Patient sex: F
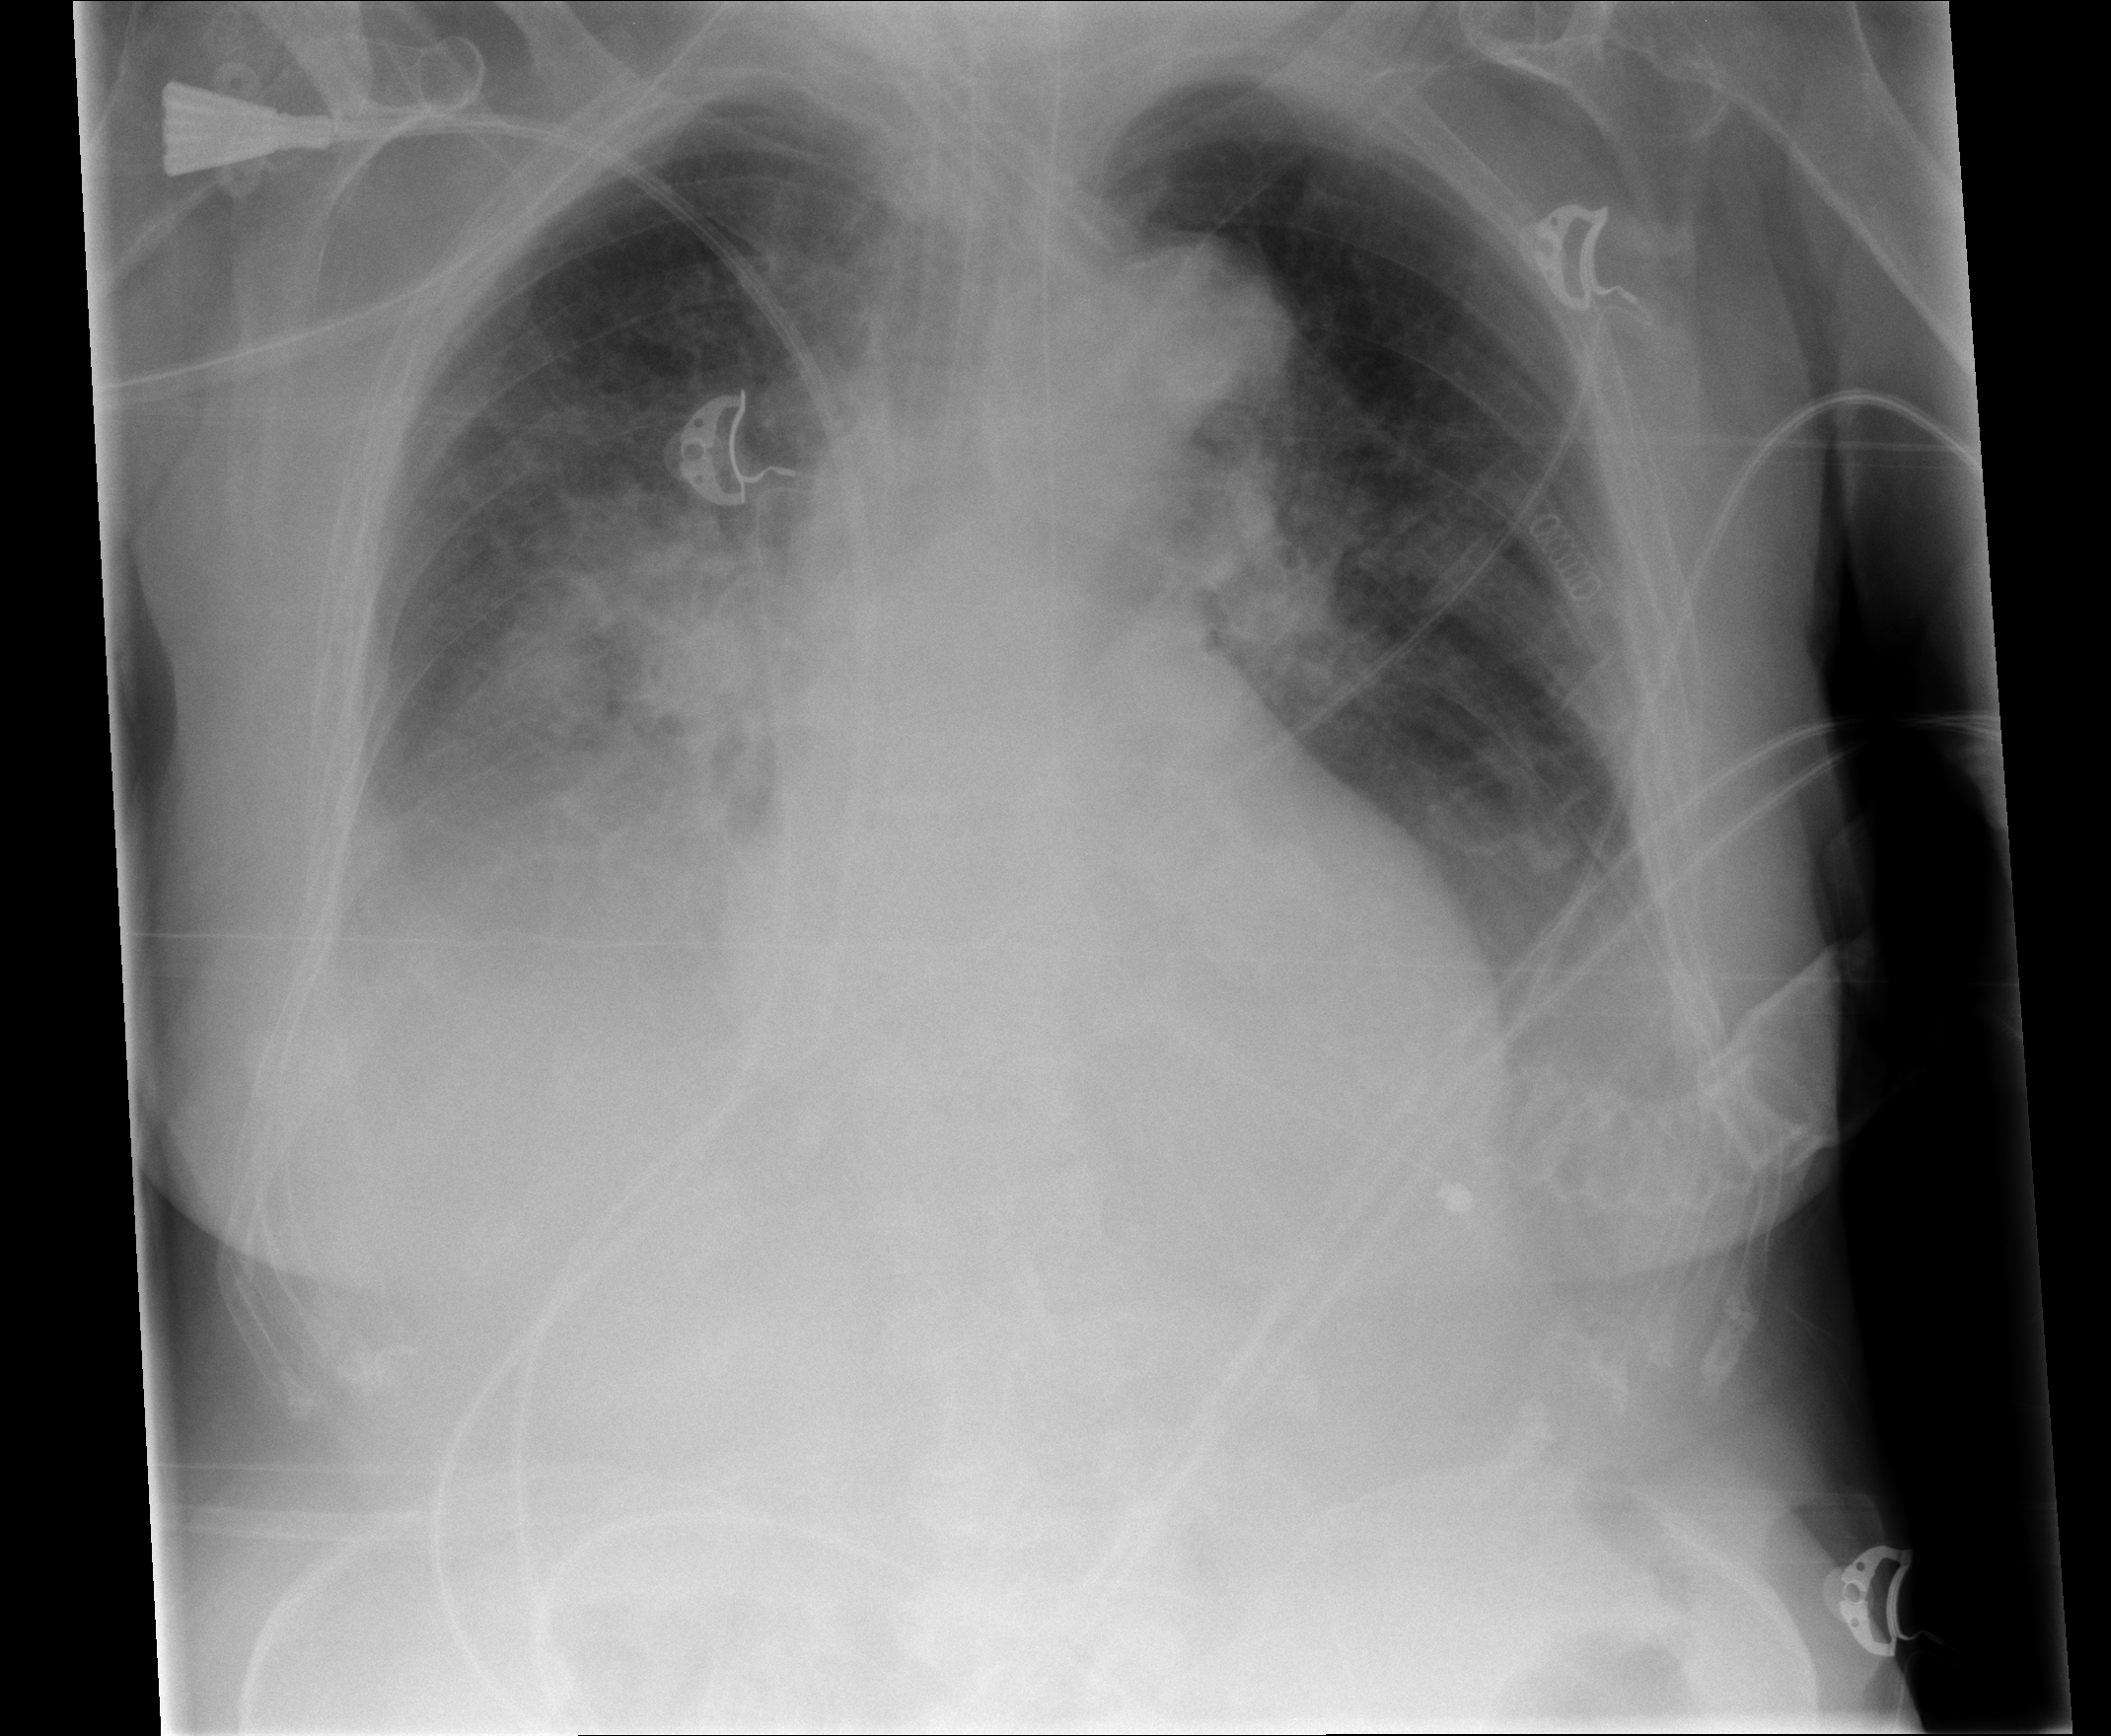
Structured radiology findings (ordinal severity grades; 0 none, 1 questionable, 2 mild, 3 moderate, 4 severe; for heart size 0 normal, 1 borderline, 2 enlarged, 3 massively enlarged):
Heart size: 0
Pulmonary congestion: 2
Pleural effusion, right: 2
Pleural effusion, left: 1
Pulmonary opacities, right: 2
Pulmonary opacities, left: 2
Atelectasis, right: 2
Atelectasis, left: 2